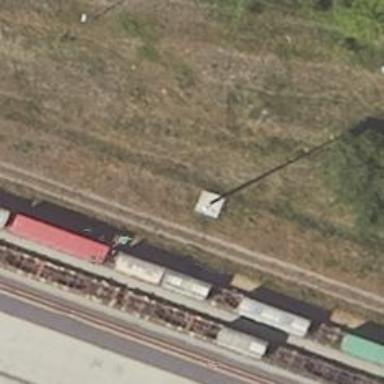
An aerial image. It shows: Abandoned railway yard.